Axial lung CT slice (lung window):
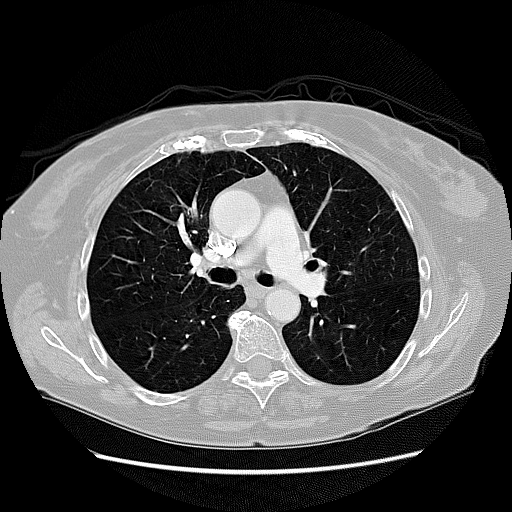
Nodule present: no